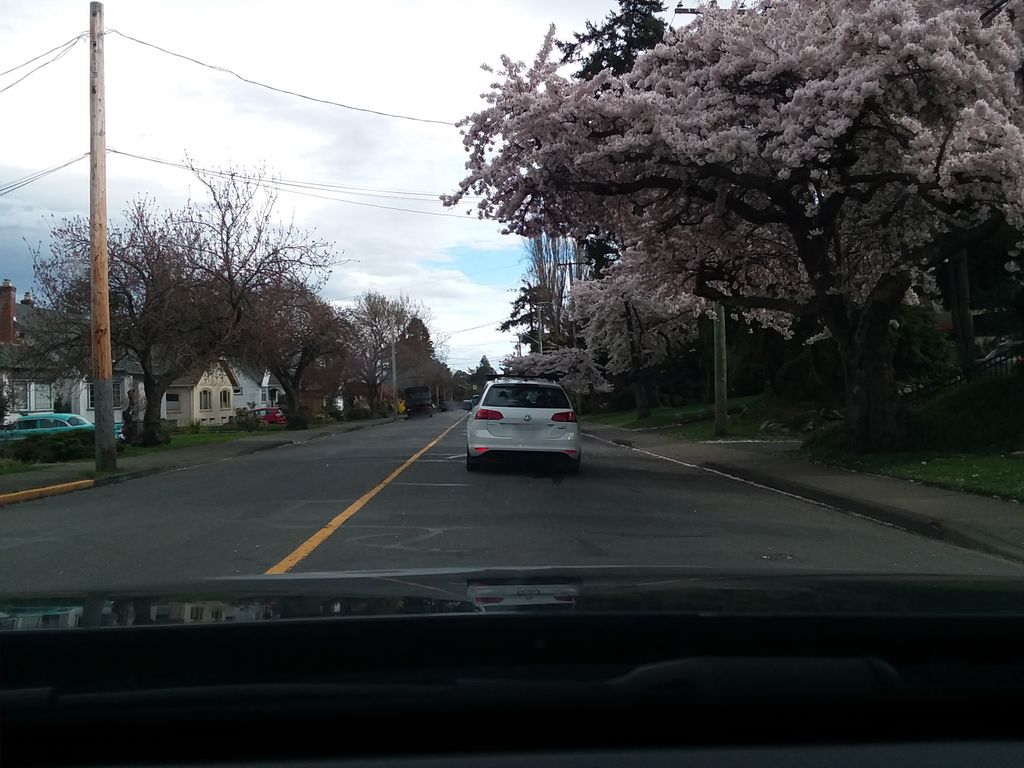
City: victoria